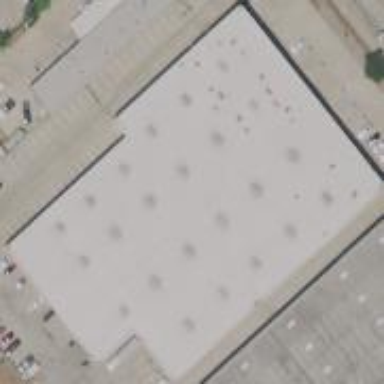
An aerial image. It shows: Warehouse.